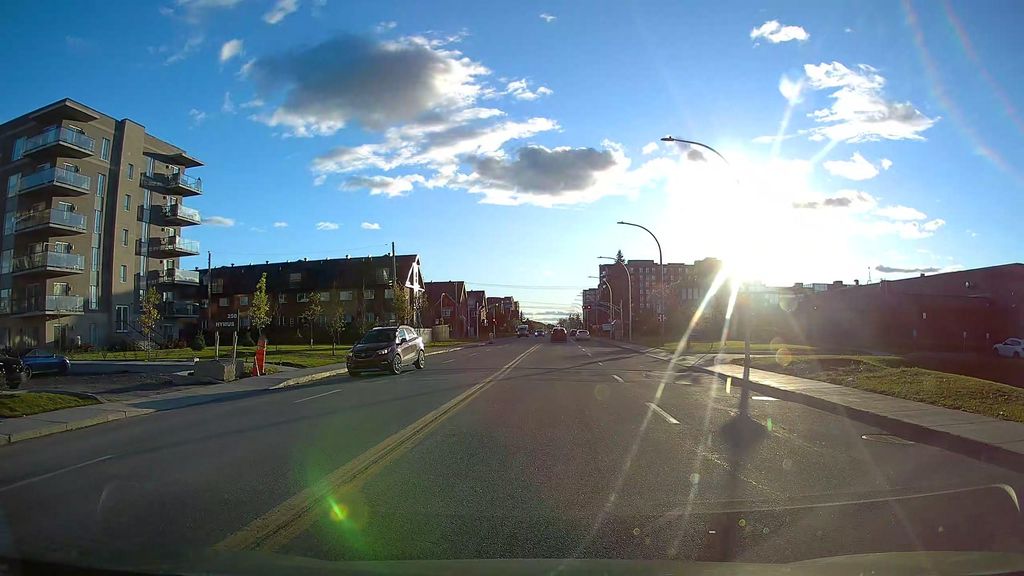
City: montreal